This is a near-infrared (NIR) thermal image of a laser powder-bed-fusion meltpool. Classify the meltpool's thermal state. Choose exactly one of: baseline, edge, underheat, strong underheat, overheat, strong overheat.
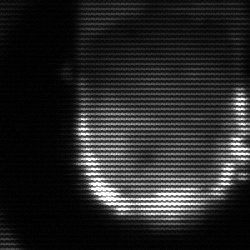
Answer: baseline